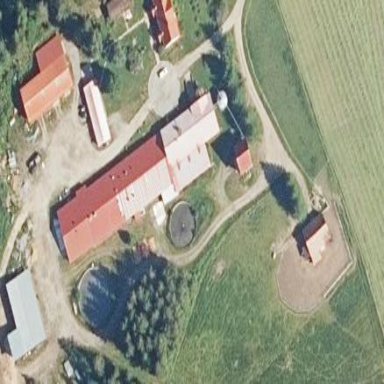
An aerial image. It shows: Farm auxiliary building.